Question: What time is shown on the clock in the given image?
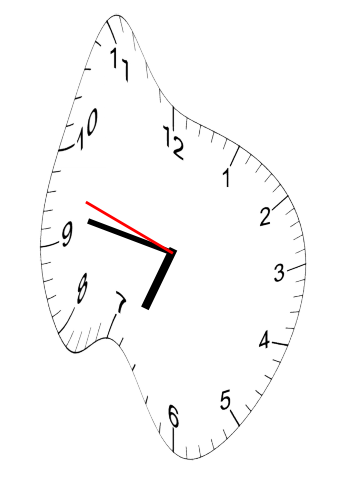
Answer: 06:46:48